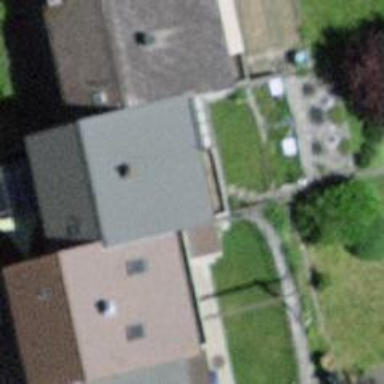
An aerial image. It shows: Terraced residential building.